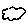
Label: cloud